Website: home-depot
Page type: orders-overview
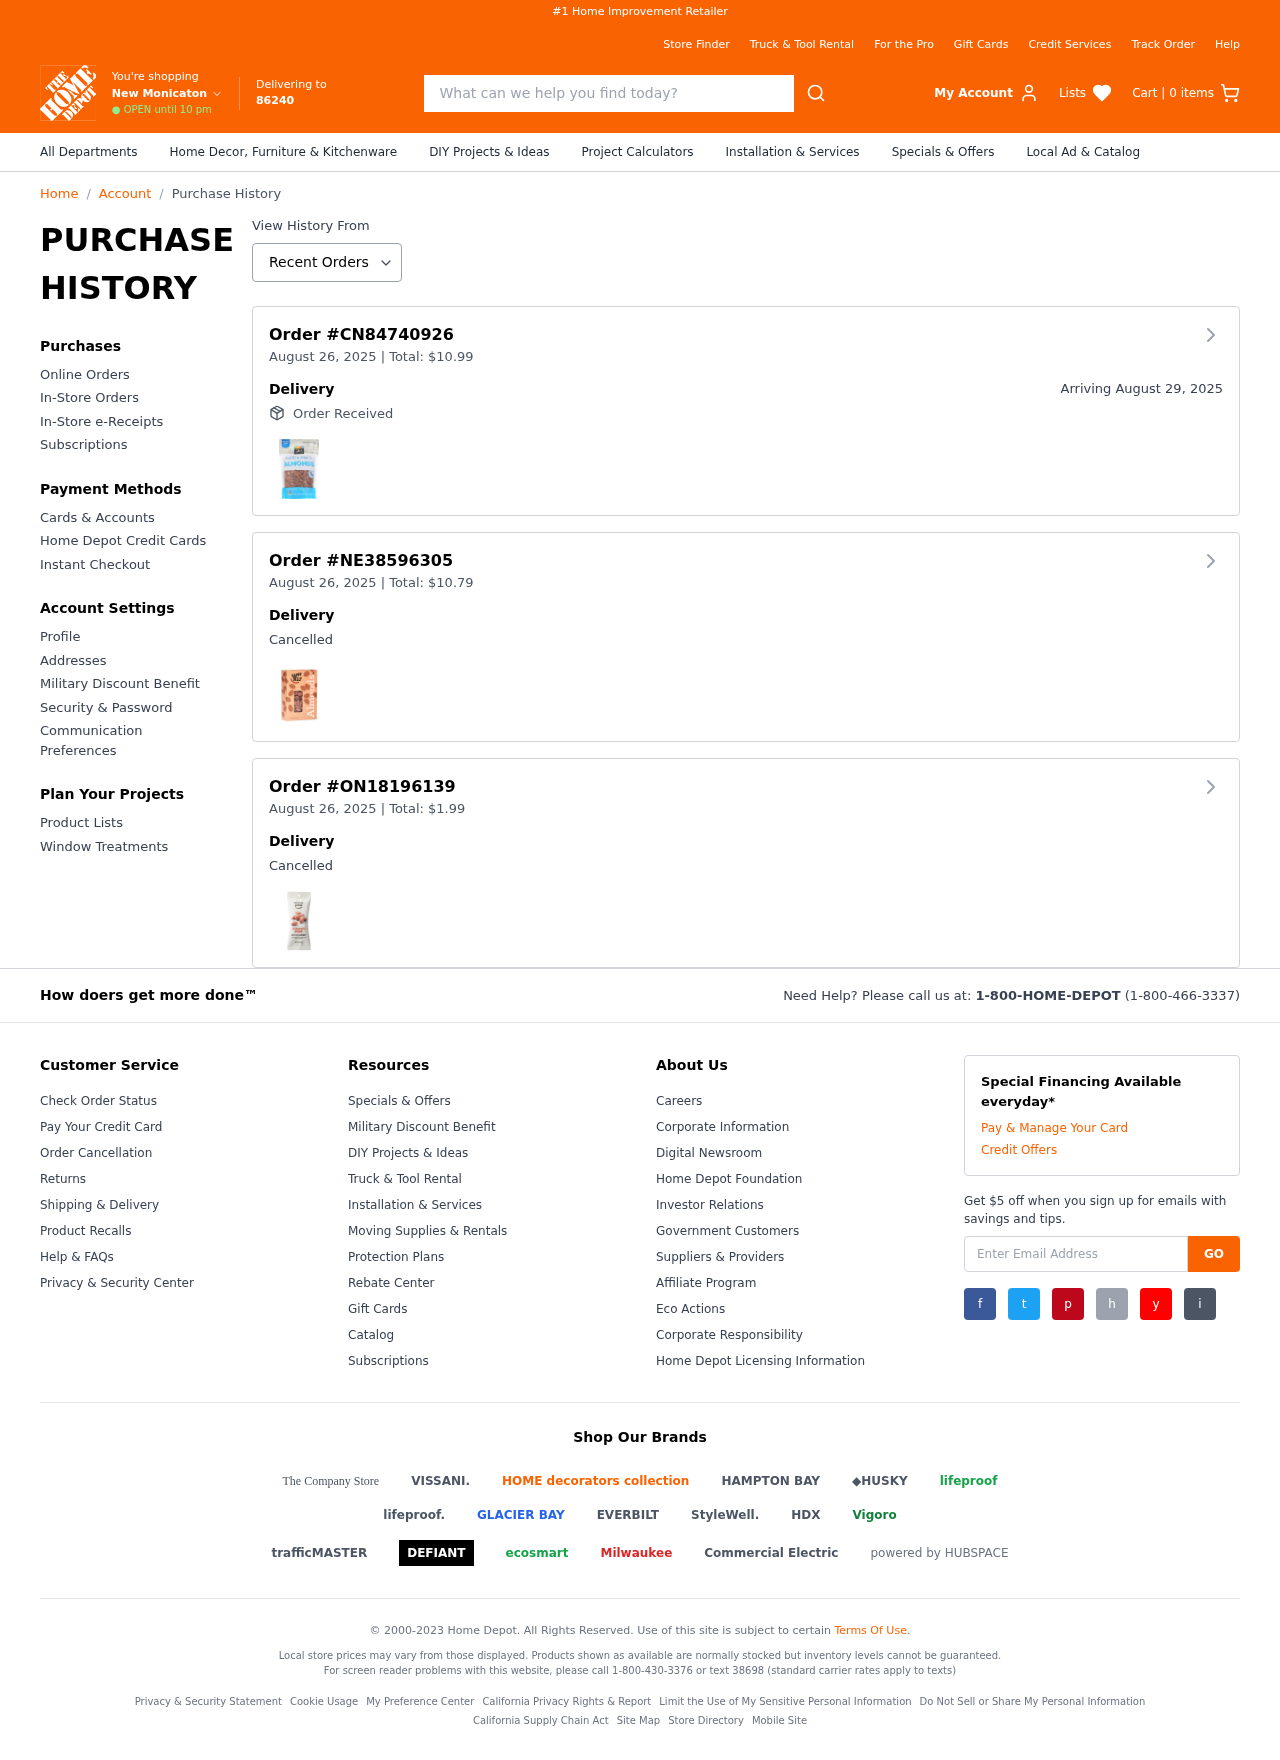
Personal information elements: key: PII_CITY
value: New Monicaton
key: PII_POSTCODE
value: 86240
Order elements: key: ORDER_NUM_ITEMS
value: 0
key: ORDER_ID
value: CN84740926
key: ORDER_DATE
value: August 26, 2025
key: ORDER1_TOTAL
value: $10.99
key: ORDER_DELIVERY_DATE
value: August 29, 2025
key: ORDER2_ID
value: NE38596305
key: ORDER2_DATE
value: August 26, 2025
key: ORDER2_TOTAL
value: $10.79
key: ORDER3_ID
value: ON18196139
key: ORDER3_DATE
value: August 26, 2025
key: ORDER3_TOTAL
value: $1.99
Search elements: key: HEADER_SEARCH
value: What can we help you find today?